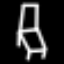
Label: chair